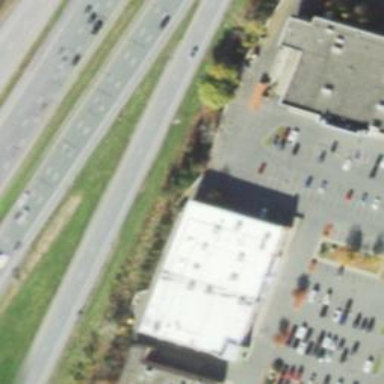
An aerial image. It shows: Retail building.